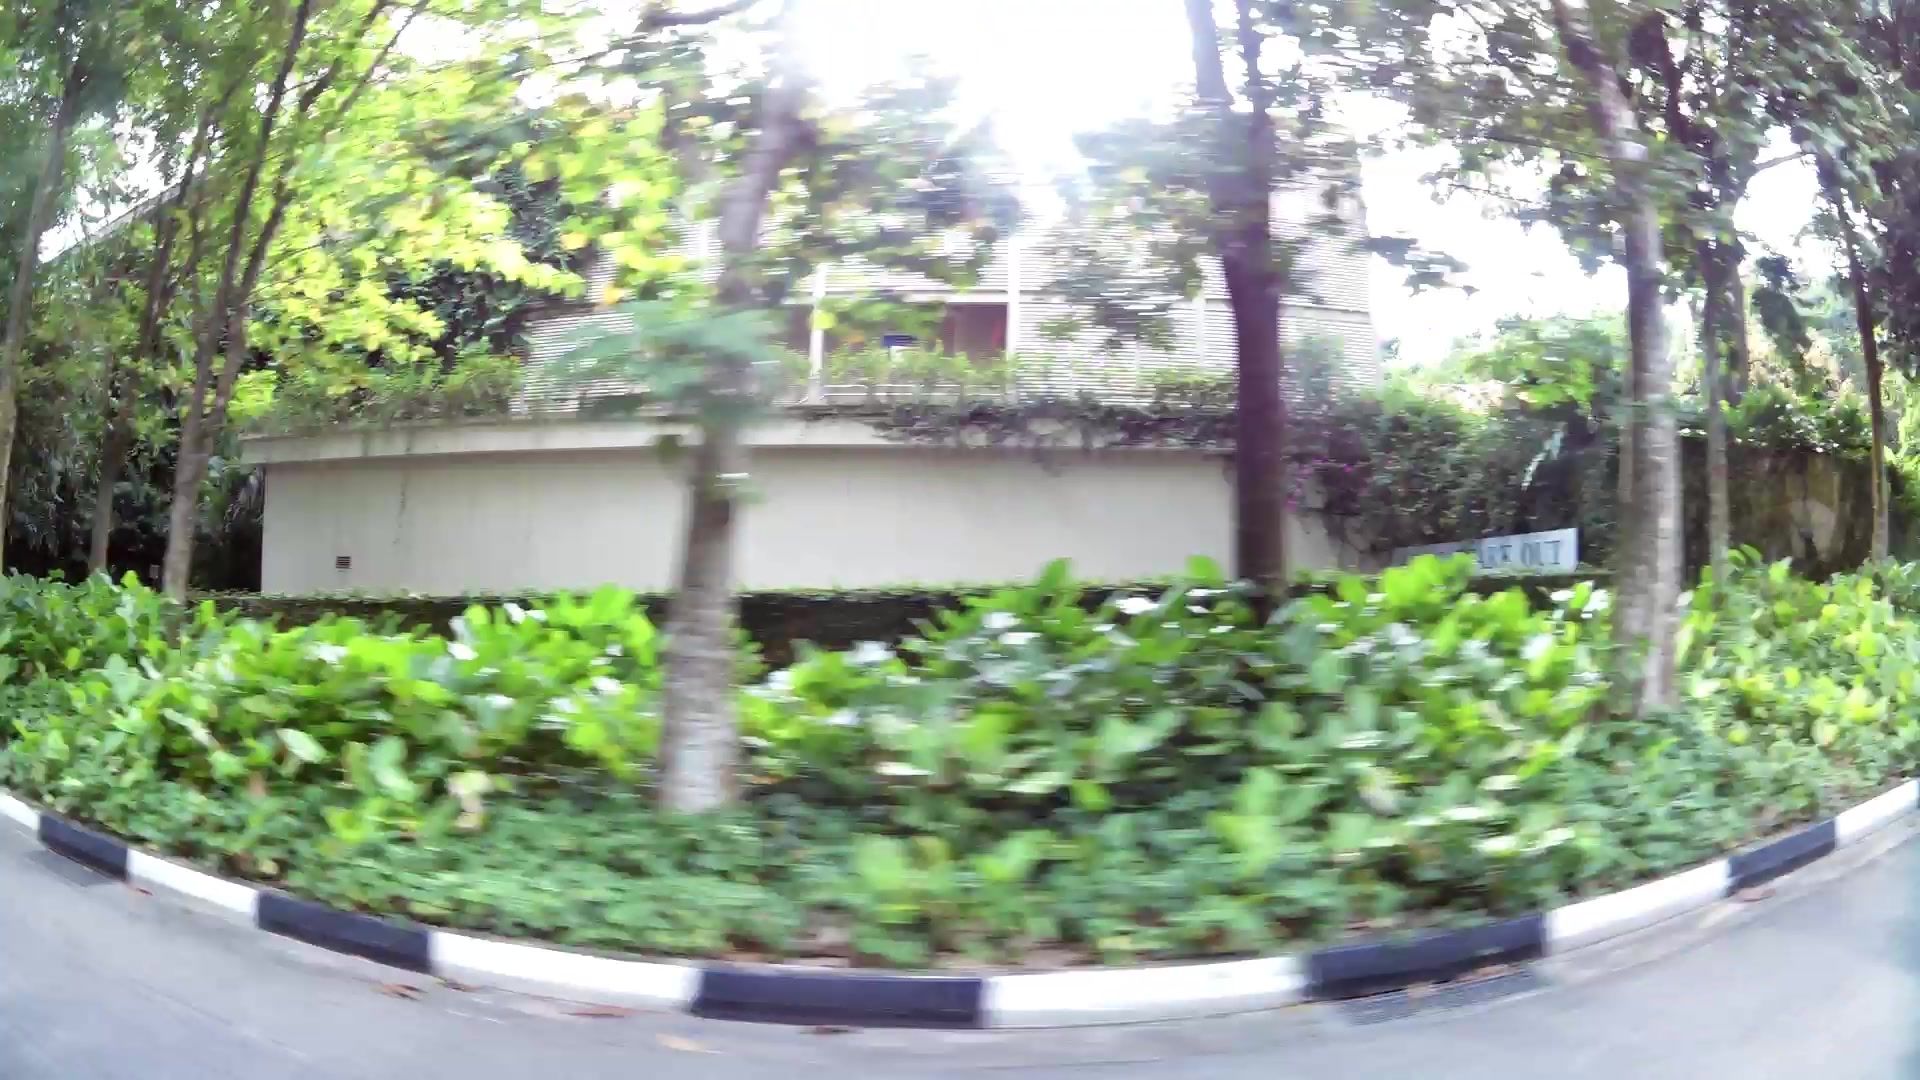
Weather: clear
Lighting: day
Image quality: slightly poor
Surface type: walking surface
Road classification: tertiary
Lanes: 2
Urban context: urban centre
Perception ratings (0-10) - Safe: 0.64, Lively: 4.92, Beautiful: 8.14, Boring: 2.76, Depressing: 3.07, Wealthy: 4.44